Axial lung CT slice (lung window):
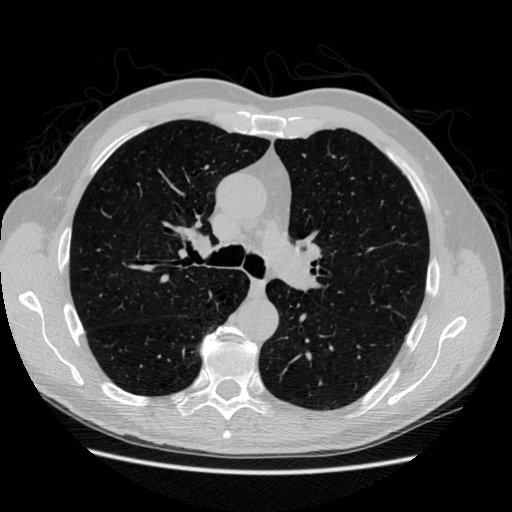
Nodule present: no